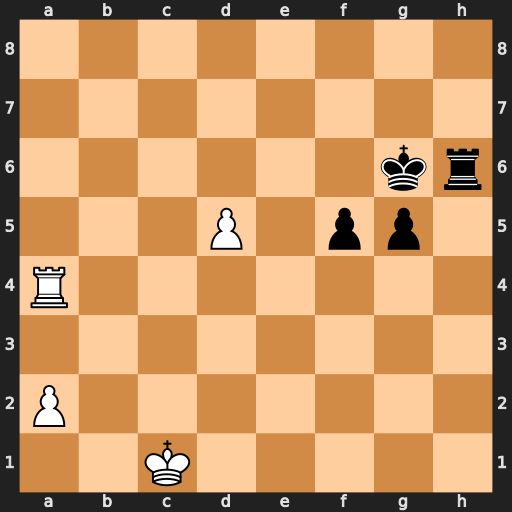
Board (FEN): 8/8/6kr/3P1pp1/R7/8/P7/2K5
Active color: w
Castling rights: -
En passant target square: -
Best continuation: Ra6+ Kg7 Rxh6